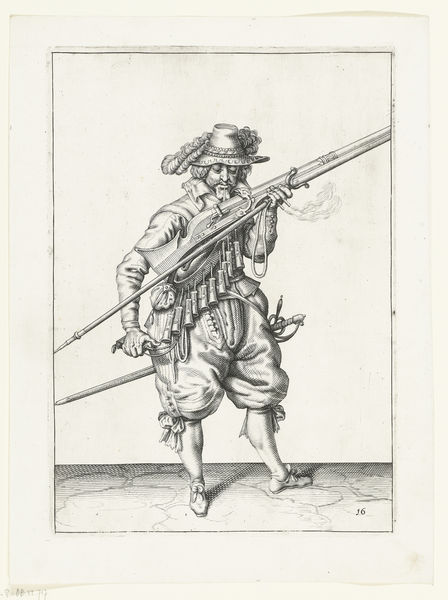
Titel: Soldaat die vonken wegblaast van de pan van zijn musket
Künstler: Jacob de (II) Gheyn
Standort: Amsterdam
Institution: Rijksmuseum
Schlagwörter: barbe, homme, portrait, chapeau, gravure, main, mur, fusil, arme, armes, soldat, mains, pantalon, uniforme, sol, uniform, pantalon buffant